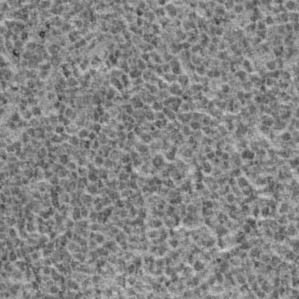
Label: frost